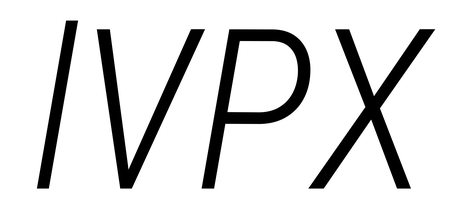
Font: Roboto-Italic_Condensed_Light_Italic